Question: I'm building a masonry grid and am having trouble figuring out the algebra to select the appropriate elements.
- -
All other elements will be handled by the default styles.
The markup is:
'''
<ul>
<li>Item 1</li>
<li>Item 2</li>
<li>Item 3</li>
...
</ul>
'''
I can't quite find the pattern to use for my ':first-child' pseudo-classes. I've attached an image of what I'm trying to achieve.
Any math wizards up for the [likely very simple] challenge?

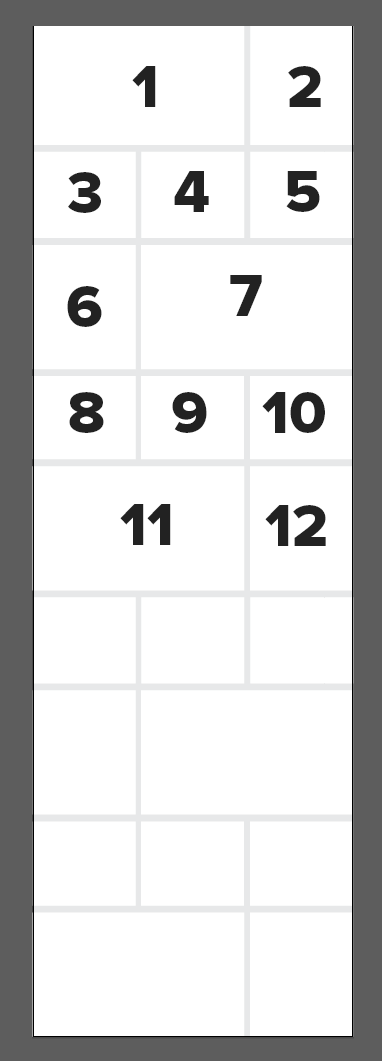
Answer: You can classify the sequences like this:
- 1, 7, 11, 17, 21, 27, ... contains 2 child sequences:- -
So we can use 2 selectors: ':nth-child(10n + 1)' and ':nth-child(10n + 7)'.
- 2, 6, 12, 16, 22, 26, ... contains 2 child sequences:- -
So we can use 2 selectors: ':nth-child(10n + 2)' and ':nth-child(10n + 6)'.
Based on your image, I can see that all the '1, 11, 21, ...' and '7, 17, 27, ...' should have width of '66.66%' (2/3) and a larger 'height' compared with default height of other cells.All the '2, 12, 22, ...' and '6, 16, 26, ...' should have height the same with the '1, 11, 21, ...' and '7, 17, 27, ...' and they have the same width with the other default cells (about '33.33%' or '1/3').
So we can style the 'ul' like this:
'''
ul {
width:500px;
list-style:none;
border:20px solid gray;
overflow:auto;
padding:0;
}
ul > li {
display:inline-block;
float:left;
width:33.33%;
height:50px;
border:2px solid lightgray;
box-sizing:border-box;
text-align:center;
}
/* this is just to center the text vertically */
ul > li:before {
content:'';
display:inline-block;
height:100%;
vertical-align:middle;
}
ul > li:nth-child(10n + 1), ul > li:nth-child(10n + 7) {
width:66.66%;
height:80px;
}
ul > li:nth-child(10n + 2), ul > li:nth-child(10n + 6){
height:80px;
}
'''
## Demo.
In the demo above, you can see there is an inner border of '2px' around all the inner items and adjacent to the border of 'ul', to remove it you need to target the appropriate cells and remove the appropriate border. Here is the <URL> which is more complicated.